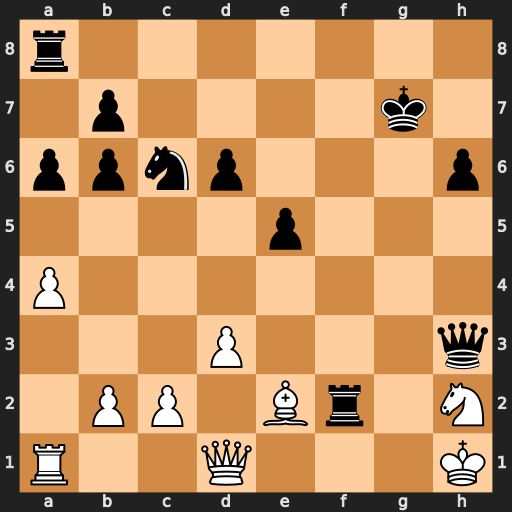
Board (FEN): r7/1p4k1/ppnp3p/4p3/P7/3P3q/1PP1Br1N/R2Q3K
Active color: w
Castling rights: -
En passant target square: -
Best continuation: Qg1+ Qg2+ Qxg2+ Rxg2 Kxg2